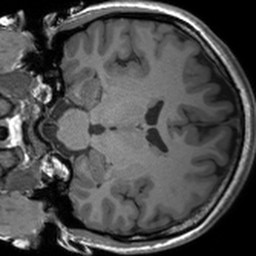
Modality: T1w
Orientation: coronal
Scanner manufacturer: siemens
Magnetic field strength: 3 T
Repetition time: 1.54 s
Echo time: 0.00234 s